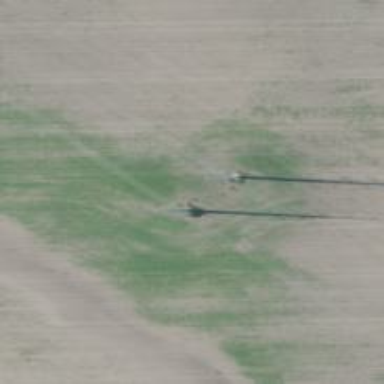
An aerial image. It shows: Power tower.